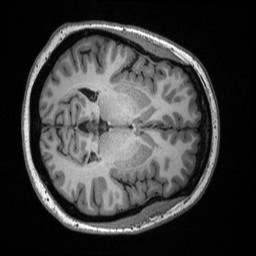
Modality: T1w
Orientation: axial
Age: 26
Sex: female